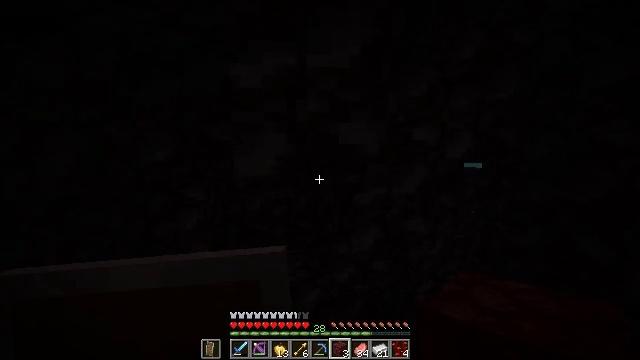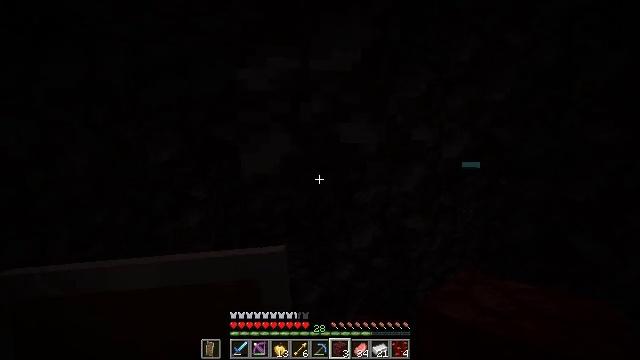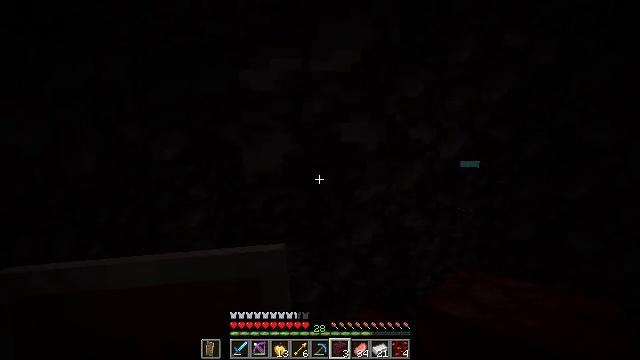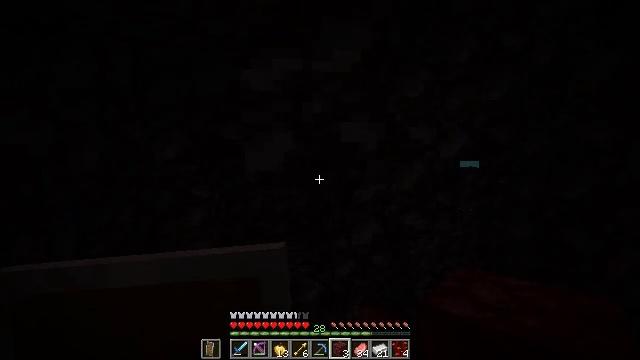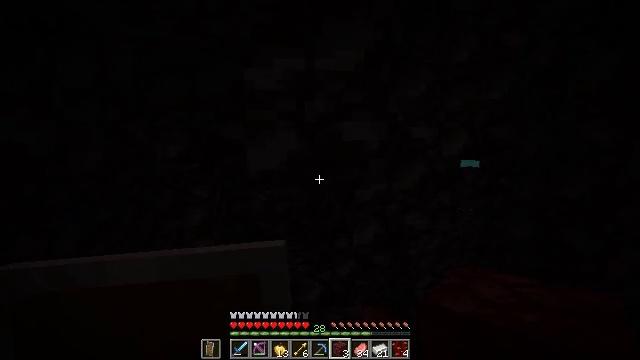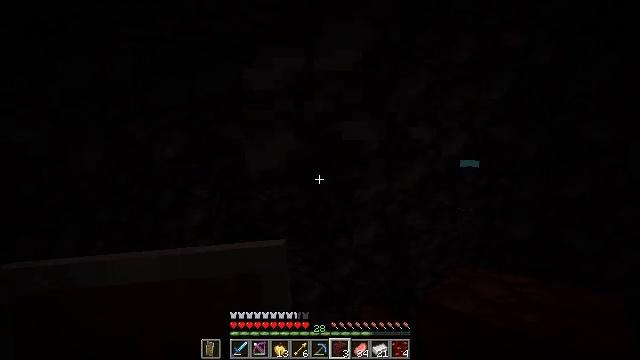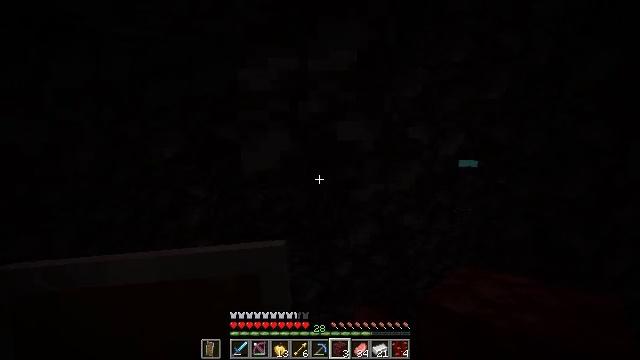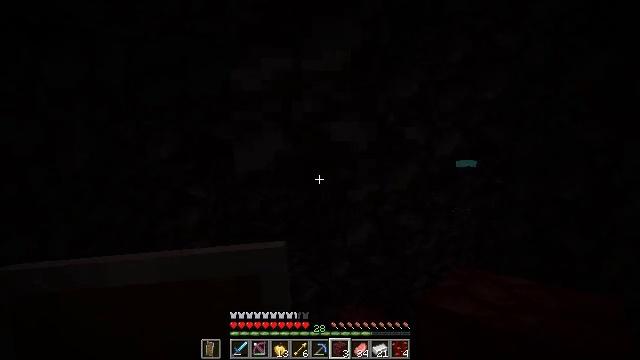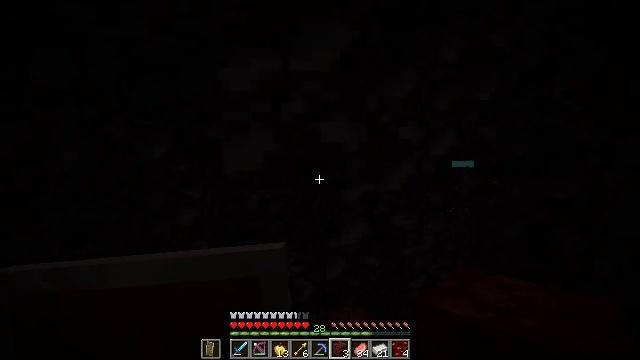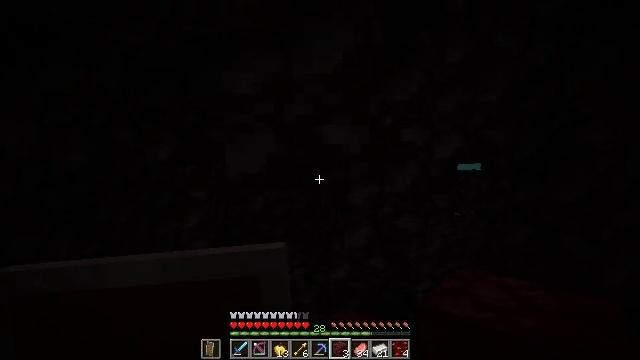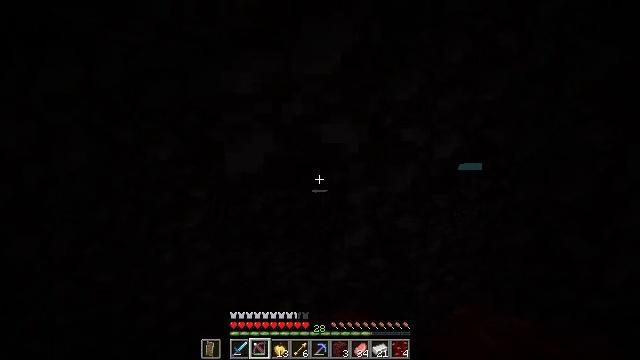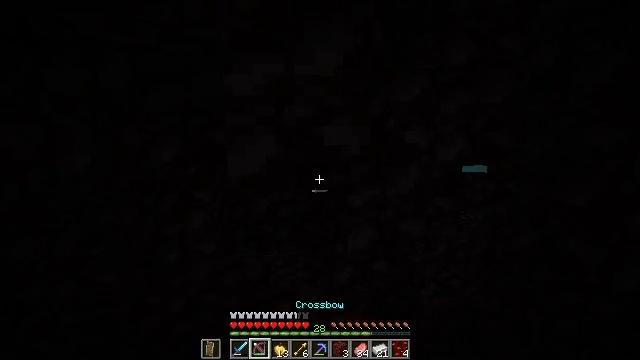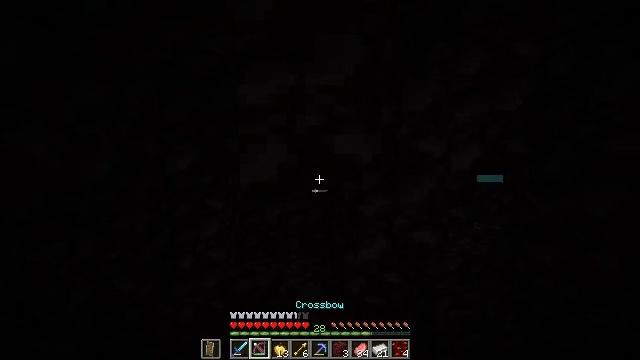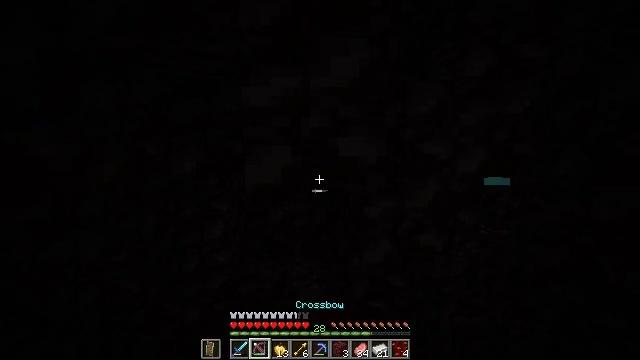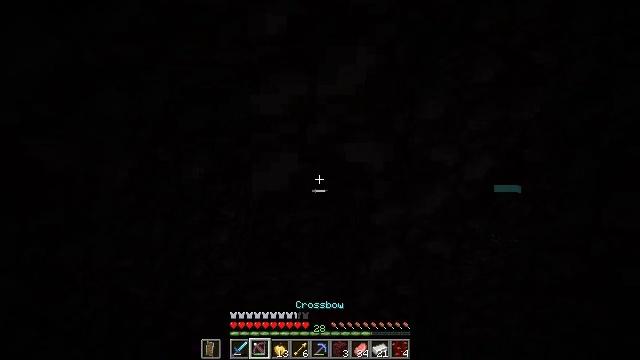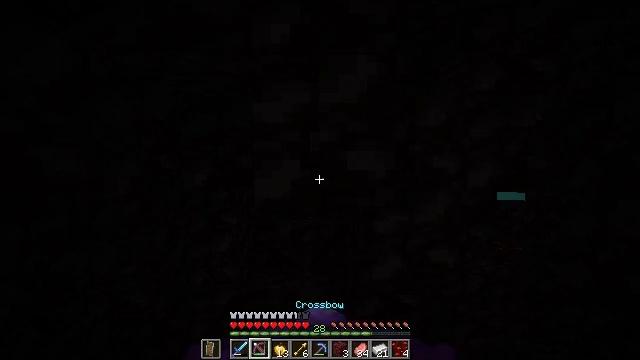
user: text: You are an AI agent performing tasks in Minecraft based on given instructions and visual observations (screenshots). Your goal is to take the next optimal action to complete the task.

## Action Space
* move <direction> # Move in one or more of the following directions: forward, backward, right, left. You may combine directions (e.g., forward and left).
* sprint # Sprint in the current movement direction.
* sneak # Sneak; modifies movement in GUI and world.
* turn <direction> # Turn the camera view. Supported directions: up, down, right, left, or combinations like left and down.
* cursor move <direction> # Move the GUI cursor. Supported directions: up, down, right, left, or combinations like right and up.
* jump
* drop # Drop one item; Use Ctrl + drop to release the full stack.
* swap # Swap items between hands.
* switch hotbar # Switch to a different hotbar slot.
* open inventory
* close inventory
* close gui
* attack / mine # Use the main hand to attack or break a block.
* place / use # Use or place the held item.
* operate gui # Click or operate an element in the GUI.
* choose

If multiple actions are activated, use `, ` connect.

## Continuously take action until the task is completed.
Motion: motion action
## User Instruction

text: Dig up blackstone from the depths.
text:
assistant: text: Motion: move back, sneak
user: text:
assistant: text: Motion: move back, sneak
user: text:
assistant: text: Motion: move back, sneak
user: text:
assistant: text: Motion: move back, sneak
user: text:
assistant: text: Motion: move back and move right, sneak
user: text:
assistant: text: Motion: move back and move right, sneak
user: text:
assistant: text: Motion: move right, sneak
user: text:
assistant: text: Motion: move right, sneak
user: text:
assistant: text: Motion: sneak, turn left
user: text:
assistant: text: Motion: sneak, switch to hotbar 2
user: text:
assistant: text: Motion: sneak, switch to hotbar 2
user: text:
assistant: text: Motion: sneak, turn left and up, switch to hotbar 2
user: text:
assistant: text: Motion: sneak, turn left
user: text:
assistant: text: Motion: sneak, turn left and up
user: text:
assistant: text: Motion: sneak, turn up
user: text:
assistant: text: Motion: sneak, attack / mine
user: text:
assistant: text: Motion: sneak, attack / mine
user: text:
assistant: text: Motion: sneak, attack / mine
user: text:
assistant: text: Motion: sneak, attack / mine
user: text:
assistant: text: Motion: sneak, attack / mine
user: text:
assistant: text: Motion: sneak, attack / mine
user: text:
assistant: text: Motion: sneak, attack / mine
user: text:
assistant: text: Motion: sneak, attack / mine
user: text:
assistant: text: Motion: sneak, attack / mine
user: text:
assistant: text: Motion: sneak
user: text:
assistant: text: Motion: sneak
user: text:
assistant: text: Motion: sneak
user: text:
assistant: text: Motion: sneak
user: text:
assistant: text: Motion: sneak
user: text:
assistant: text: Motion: sneak